Aerial crown-view tile of a tropical tree (Barro Colorado Island, Panama), acquired 20250915:
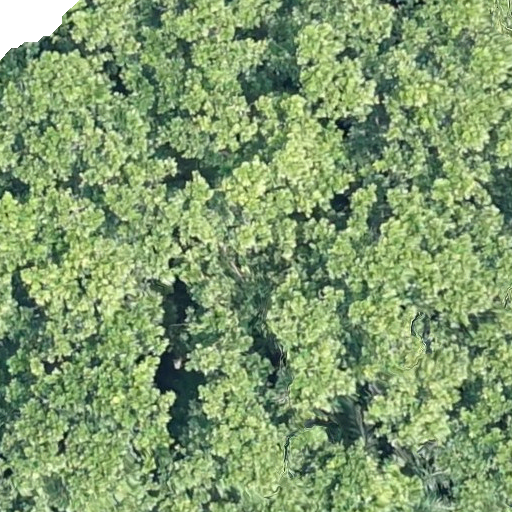
Species: Anacardium excelsum
GBIF accepted scientific name: Anacardium excelsum
Crown area: 645.697 m²